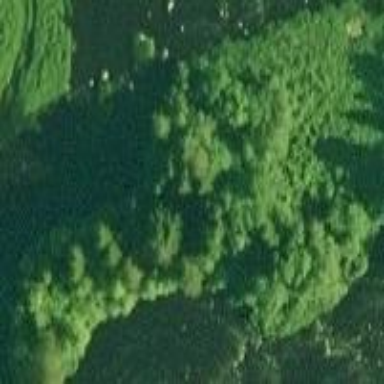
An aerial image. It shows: Islet covered with scrub vegetation.